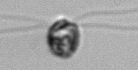
Label: flagellate_morphotype1